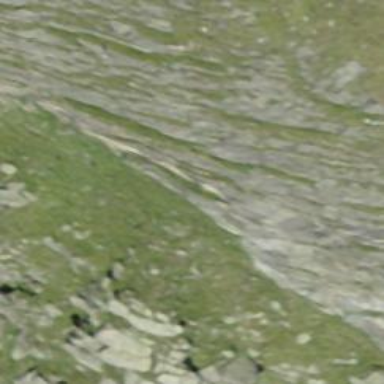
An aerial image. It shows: Natural cliff.